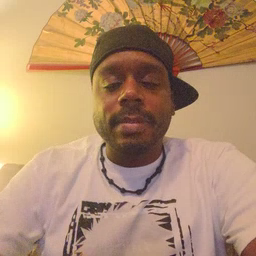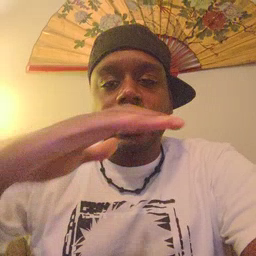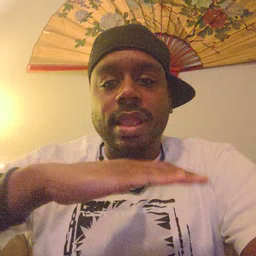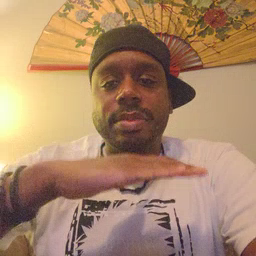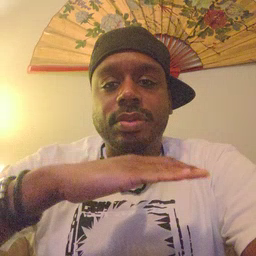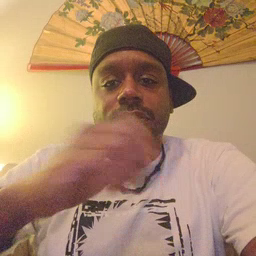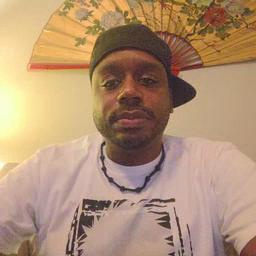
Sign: table